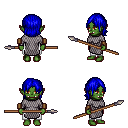
a pixel art fantasy rpg character, female body template, orc, green skin, chain mail, white pants, blue long bangs hairstyle, leather bracers, spear, four views (front, back, left, right), 2x2 character sprite sheet, small pixel art, hard edges, no anti-aliasing